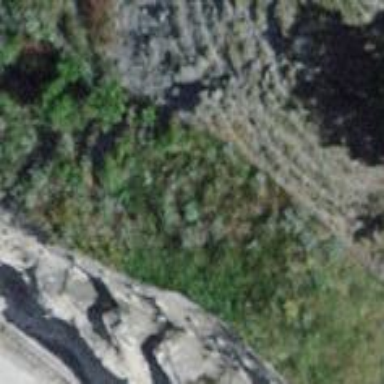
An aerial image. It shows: Natural cliff.